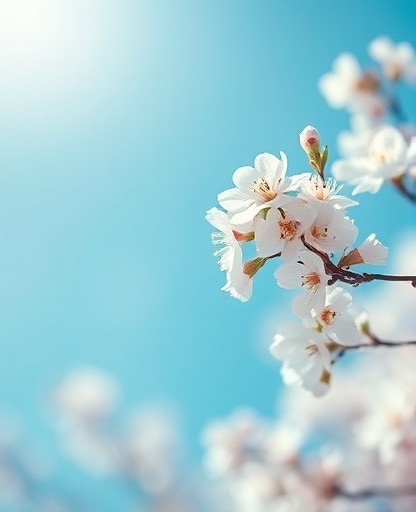
Category: Easter